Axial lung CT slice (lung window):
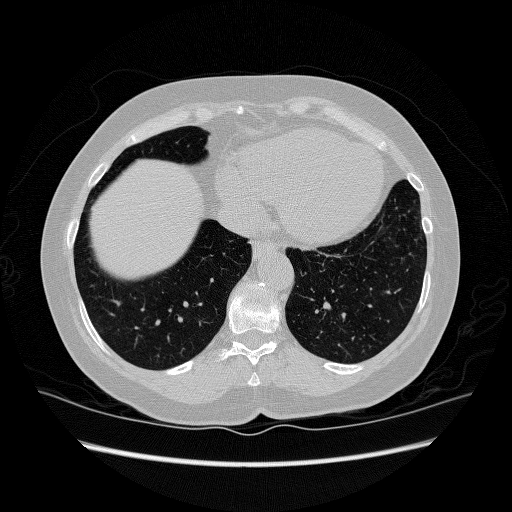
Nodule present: no